Question: I need to design this box which has the following structure:

I have the following html/css which works well in ff/chrome/safari. but IE had to spoil the fun. please suggest how can i support IE?
the background images are not getting displayed.
IE 6,7,8,9
<URL>
'''
<div id="canvasFrame">
<img src="resources/images/canvasFrog.png" id="canvasFrog" alt="" />
<img src="resources/images/canvasLeaves.png" id="canvasLeaves" alt="" />
<div class="canvasContent">
</div>
</div>
#canvasFrame {
background: url("../../resources/images/canvasTop.png"), url("../../resources/images/canvasBottom.png"), url("../../resources/images/canvasBg.png"), url("../../resources/images/canvasBgtexture.jpg");
background-repeat: no-repeat, no-repeat, repeat-y, repeat-y;
background-position: center top, center bottom, 0 0, 10px 0;
width: 742px; margin-top: 40px;
min-height: 440px;
position: relative;
}
#canvasFrog { position: absolute; top:-65px; left:34px; }
#canvasLeaves { bottom: -15px; position: absolute; right: -22px; }
'''
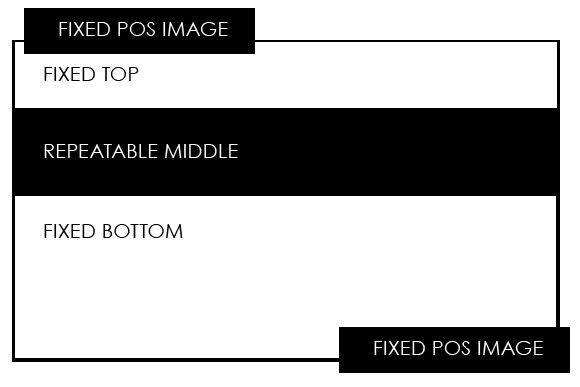
Answer: Unfortunately, the only way I can see you supporting multiple background images is by adding some extra divs to your HTML and changing your CSS a bit:
'''
<div id="canvasFrame">
<img src="resources/images/canvasFrog.png" id="canvasFrog" alt="" />
<img src="resources/images/canvasLeaves.png" id="canvasLeaves" alt="" />
<div class="frame_top"></div>
<div class="canvasContent">
....
</div>
<div class="frame_bottom"></div>
</div>
'''
'''
#canvasFrame {
background: url("../../resources/images/canvasBgtexture.jpg") repeat-y 10px 0;;
.....
}
.canvasContent{
background: url("../../resources/images/canvasBg.png") repeat-y 0 0;
.....
}
.frame_top {
background: url("../../resources/images/canvasTop.png") no-repeat left top;
height: 100px;
width: 100%;
}
.frame_bottom {
background: url("../../resources/images/canvasBottom.png") no-repeat top left;
height: 100px;
width: 100%;
}
'''
Obviously, you would change the height of the '.frame_top' and '.frame_bottom' to reflect the dimensions of your background images.